Question:
The PHP folder is missing, as you can see in the screenshot. I am using NetBeans 8.0.1. I have re-installed multiple times, and I have Xampp installed.
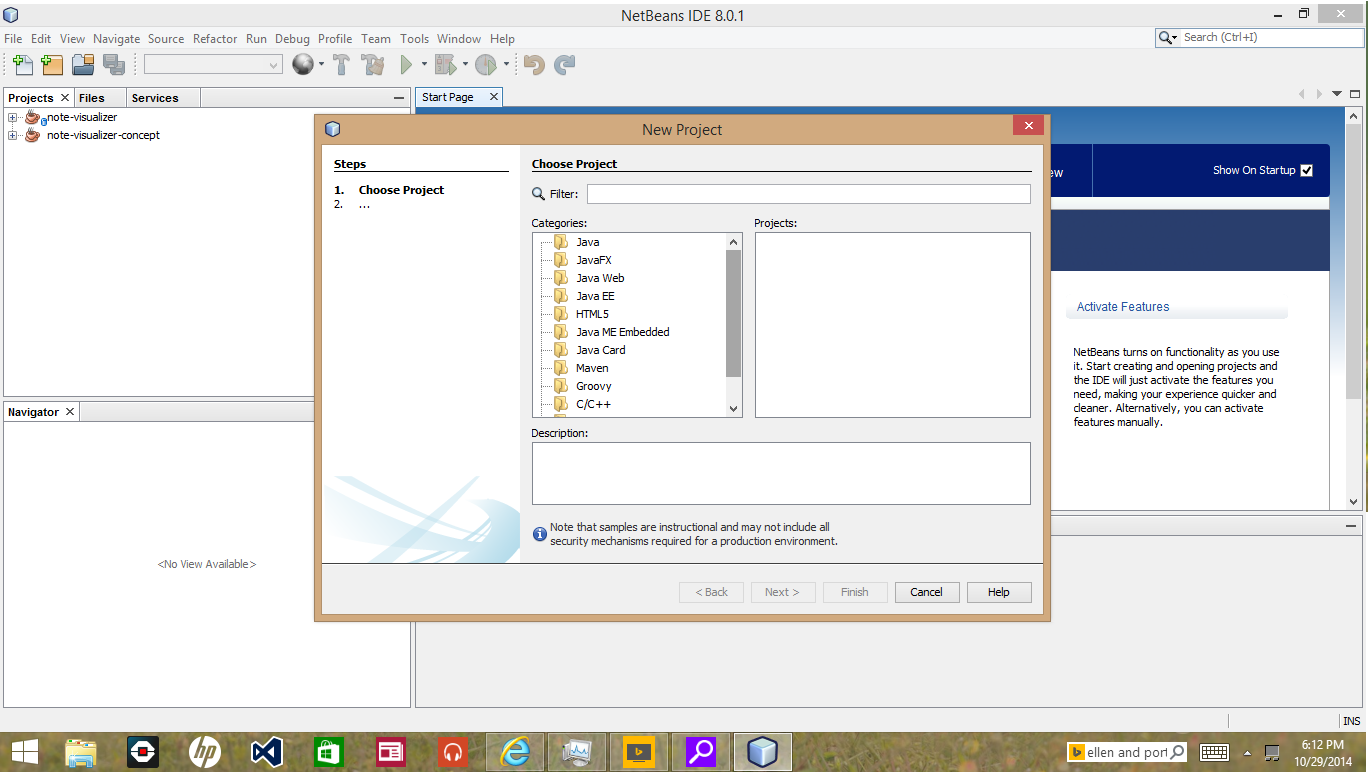
Answer: <URL>
your solution is
1. Go to Tools and select plugins
2. Click available plugins and search for php
3. select phpdocumentor2 and install it
4. select restart IDE Now and finish So if you will select new project then you can see it